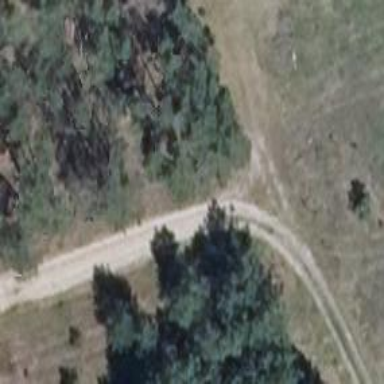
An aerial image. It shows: Sandy track road with grade4 tracktype.